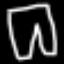
Label: pants